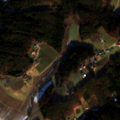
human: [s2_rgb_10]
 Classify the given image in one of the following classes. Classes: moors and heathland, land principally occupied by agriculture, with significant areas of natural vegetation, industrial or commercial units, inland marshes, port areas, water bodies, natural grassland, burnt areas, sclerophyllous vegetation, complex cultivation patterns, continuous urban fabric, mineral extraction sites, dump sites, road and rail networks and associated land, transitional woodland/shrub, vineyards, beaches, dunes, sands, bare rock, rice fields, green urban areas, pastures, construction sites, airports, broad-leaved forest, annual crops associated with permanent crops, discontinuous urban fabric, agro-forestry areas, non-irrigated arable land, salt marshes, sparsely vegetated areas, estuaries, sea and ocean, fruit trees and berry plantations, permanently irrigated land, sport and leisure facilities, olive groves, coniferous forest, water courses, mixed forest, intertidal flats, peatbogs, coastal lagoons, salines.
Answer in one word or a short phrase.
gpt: non-irrigated arable land, pastures, broad-leaved forest, mixed forest